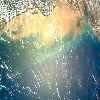
Label: water